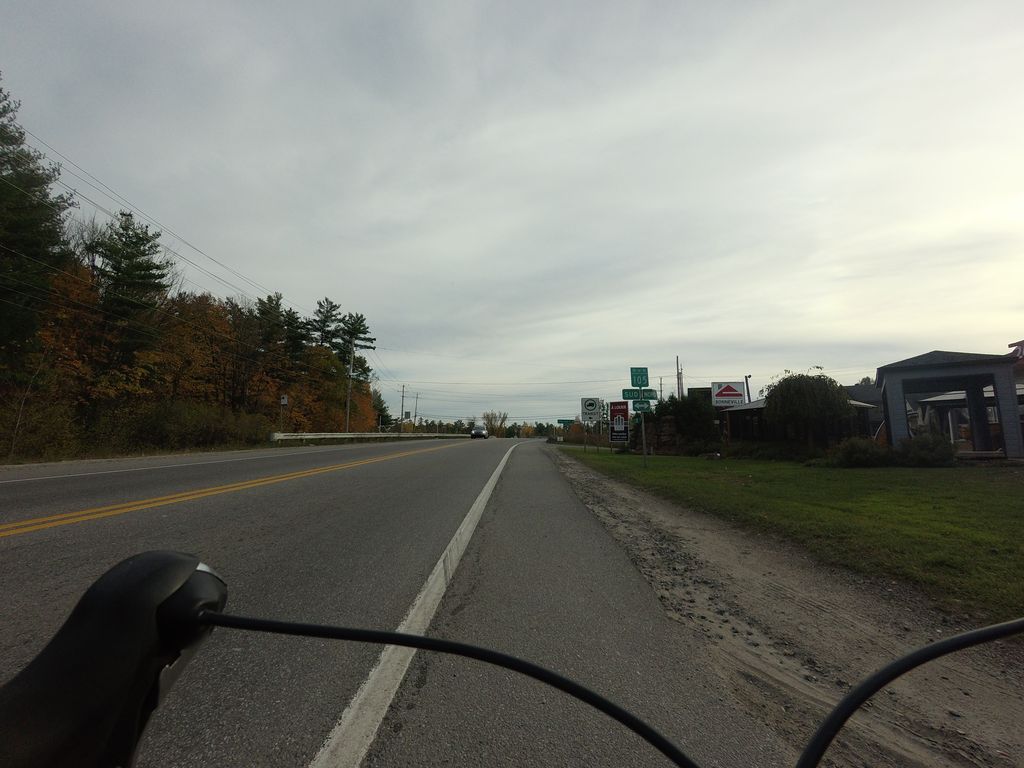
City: ottawa-gatineau